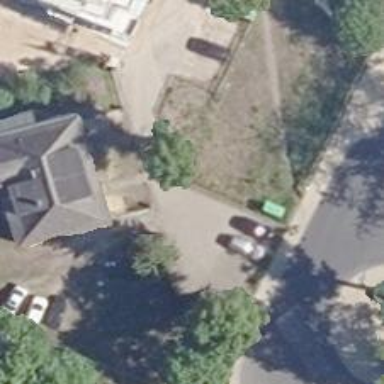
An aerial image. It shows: Parking area with surface.